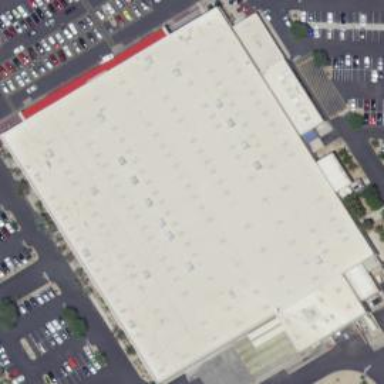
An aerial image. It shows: Retail building that houses wholesale shop.